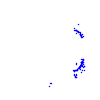
Particle: kaon